Interaction volume radius: 5 \u00c5
Interaction volume height: 10 \u00c5
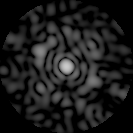
Disorder parameter: 0.8527